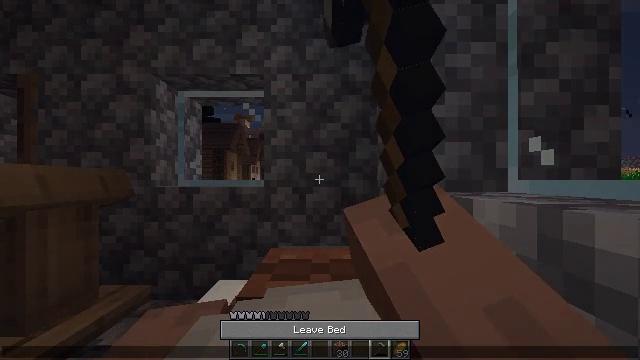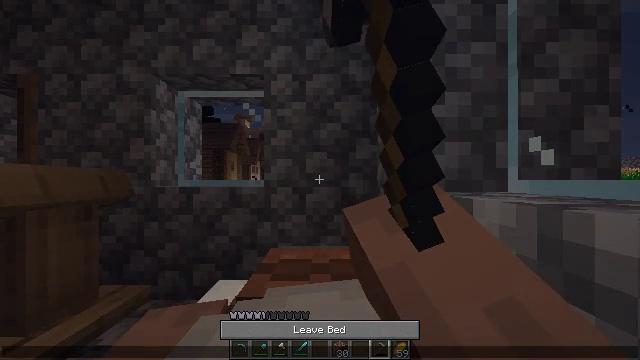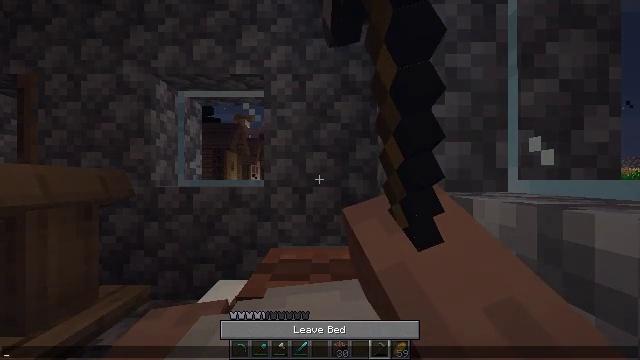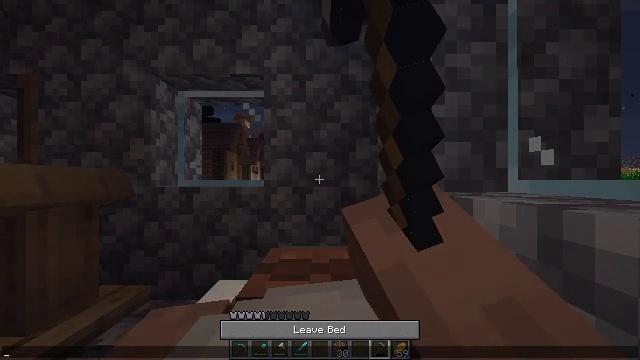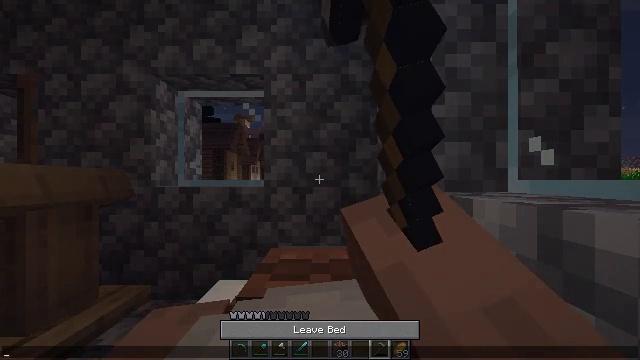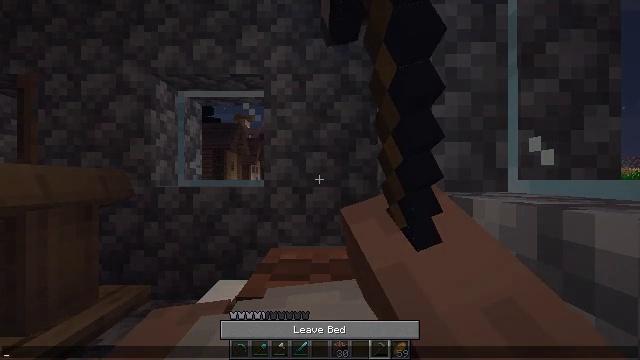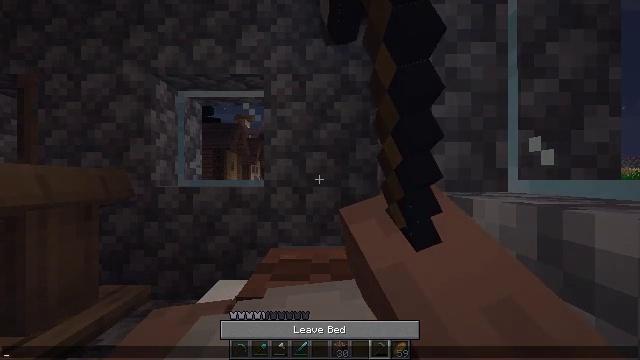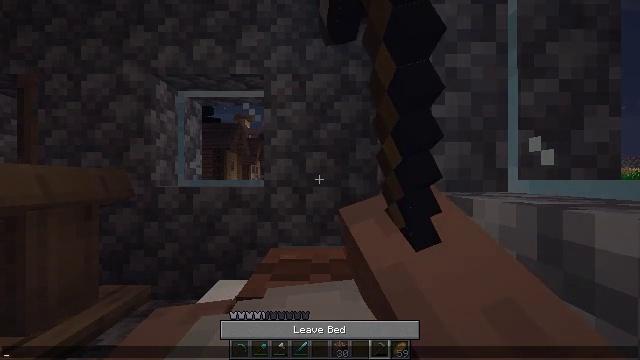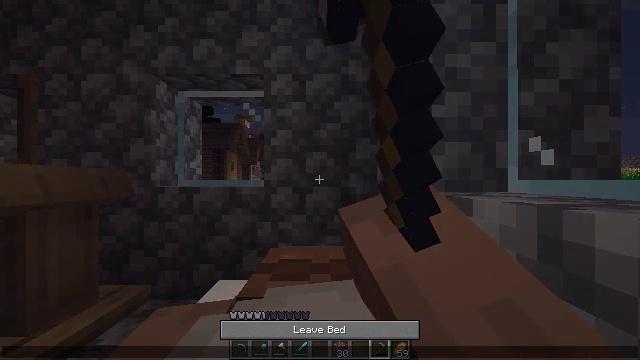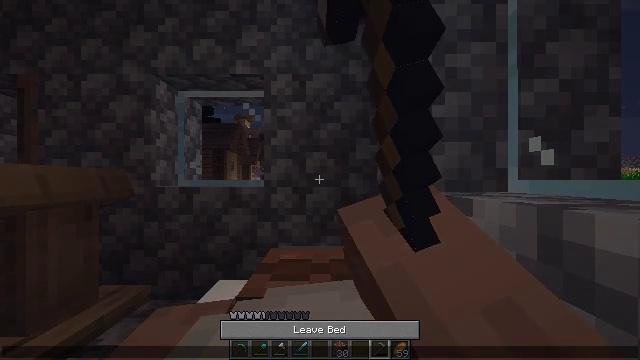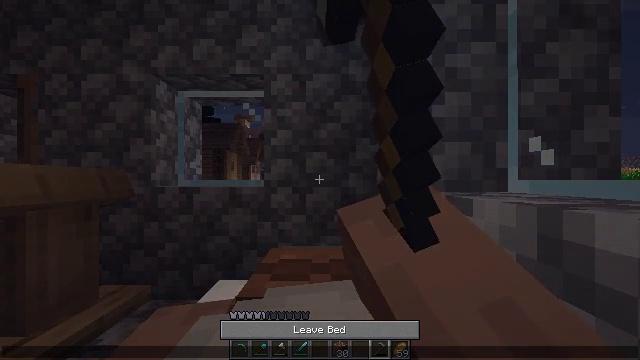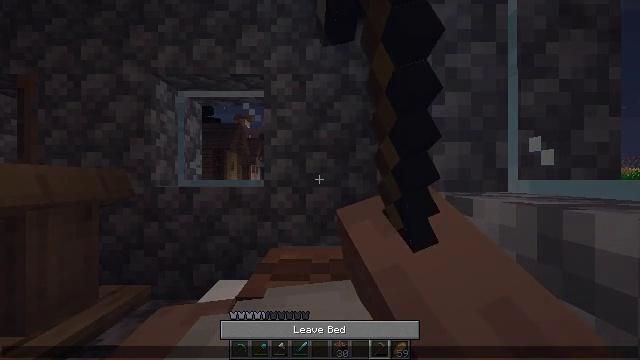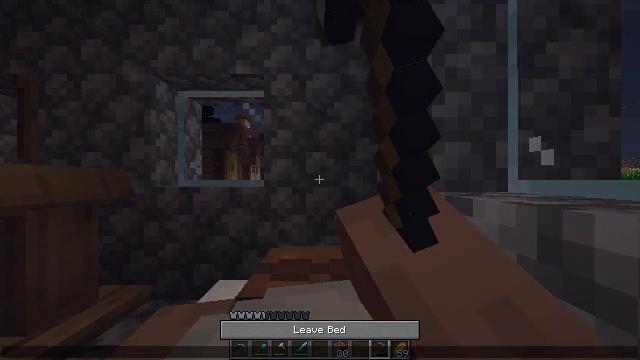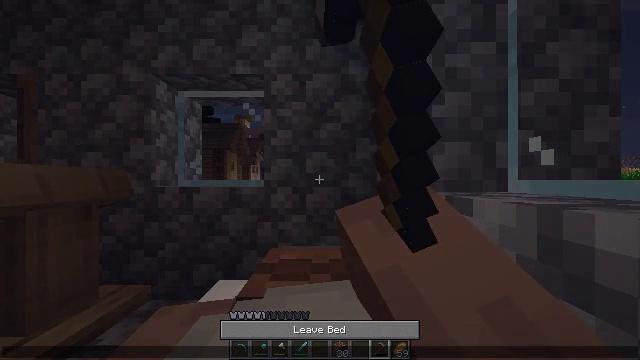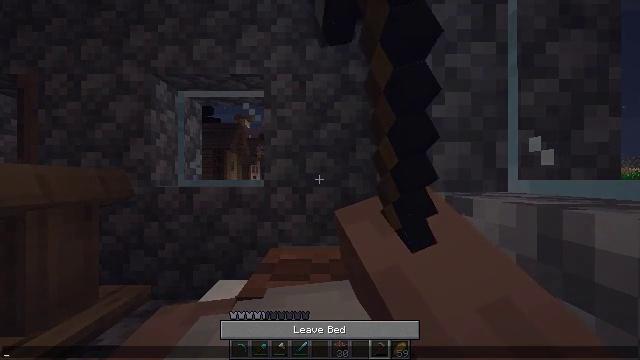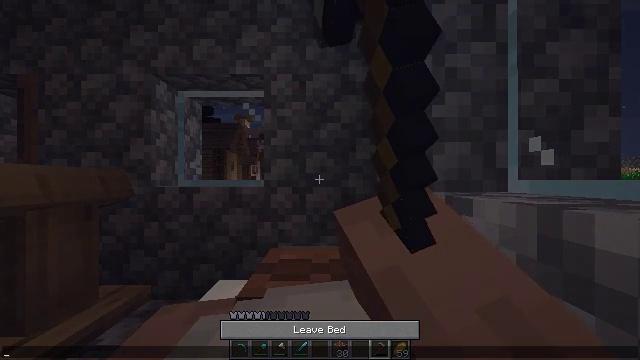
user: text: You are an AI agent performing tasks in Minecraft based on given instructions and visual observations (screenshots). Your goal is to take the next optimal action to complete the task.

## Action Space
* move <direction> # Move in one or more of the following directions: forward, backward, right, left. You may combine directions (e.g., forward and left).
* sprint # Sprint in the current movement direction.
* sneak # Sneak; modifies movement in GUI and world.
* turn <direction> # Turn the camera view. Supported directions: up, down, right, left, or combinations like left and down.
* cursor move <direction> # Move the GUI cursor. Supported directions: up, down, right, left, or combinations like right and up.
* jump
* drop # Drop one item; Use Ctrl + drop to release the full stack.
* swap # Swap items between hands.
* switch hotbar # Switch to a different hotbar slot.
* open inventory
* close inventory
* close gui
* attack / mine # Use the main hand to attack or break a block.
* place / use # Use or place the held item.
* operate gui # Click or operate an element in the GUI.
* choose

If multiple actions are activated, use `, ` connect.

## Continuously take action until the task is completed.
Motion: motion action
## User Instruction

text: Break the sugar cane.
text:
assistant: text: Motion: no_op
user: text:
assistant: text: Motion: no_op
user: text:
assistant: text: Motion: no_op
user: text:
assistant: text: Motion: no_op
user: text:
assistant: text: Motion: no_op
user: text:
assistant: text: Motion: no_op
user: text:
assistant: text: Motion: no_op
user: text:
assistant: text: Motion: no_op
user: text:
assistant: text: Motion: no_op
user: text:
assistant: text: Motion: no_op
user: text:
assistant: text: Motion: no_op
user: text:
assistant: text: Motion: no_op
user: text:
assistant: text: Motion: no_op
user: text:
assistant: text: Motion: no_op
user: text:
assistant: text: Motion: no_op
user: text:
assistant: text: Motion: no_op
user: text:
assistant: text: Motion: no_op
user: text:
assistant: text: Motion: no_op
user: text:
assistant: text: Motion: no_op
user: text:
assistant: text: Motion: no_op
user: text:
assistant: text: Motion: no_op
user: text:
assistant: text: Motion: no_op
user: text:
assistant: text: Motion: no_op
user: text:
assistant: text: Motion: no_op
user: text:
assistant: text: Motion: no_op
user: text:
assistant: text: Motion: no_op
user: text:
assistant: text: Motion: no_op
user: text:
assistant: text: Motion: no_op
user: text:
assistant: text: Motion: no_op
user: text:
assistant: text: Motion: no_op